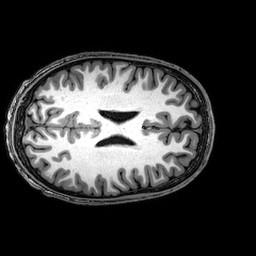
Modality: T1w
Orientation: axial
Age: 20
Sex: male
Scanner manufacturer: philips
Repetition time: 0.008352 s
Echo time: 0.00385 s